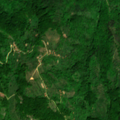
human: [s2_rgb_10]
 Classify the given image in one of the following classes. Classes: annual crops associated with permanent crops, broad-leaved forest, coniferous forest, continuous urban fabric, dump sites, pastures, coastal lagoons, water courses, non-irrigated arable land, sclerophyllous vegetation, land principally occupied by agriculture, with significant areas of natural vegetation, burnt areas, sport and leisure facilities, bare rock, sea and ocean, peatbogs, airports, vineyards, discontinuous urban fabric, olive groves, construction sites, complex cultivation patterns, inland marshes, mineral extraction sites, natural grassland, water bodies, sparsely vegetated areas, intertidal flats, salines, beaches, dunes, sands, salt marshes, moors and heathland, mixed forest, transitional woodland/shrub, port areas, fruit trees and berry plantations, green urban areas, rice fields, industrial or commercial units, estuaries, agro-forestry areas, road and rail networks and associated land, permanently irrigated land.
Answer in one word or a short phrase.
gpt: pastures, complex cultivation patterns, land principally occupied by agriculture, with significant areas of natural vegetation, broad-leaved forest, transitional woodland/shrub